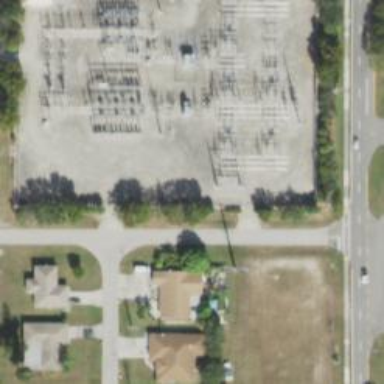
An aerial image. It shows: Switch for power supply.